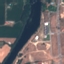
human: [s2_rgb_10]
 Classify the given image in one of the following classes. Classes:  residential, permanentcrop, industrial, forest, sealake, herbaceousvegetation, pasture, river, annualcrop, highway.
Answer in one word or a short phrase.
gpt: River